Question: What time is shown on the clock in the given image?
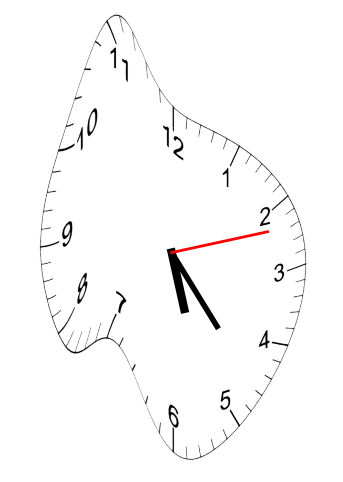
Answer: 05:23:12